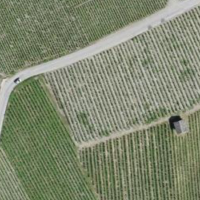
EUNIS habitat code: 40
Species observed at this site:
Lepidium draba